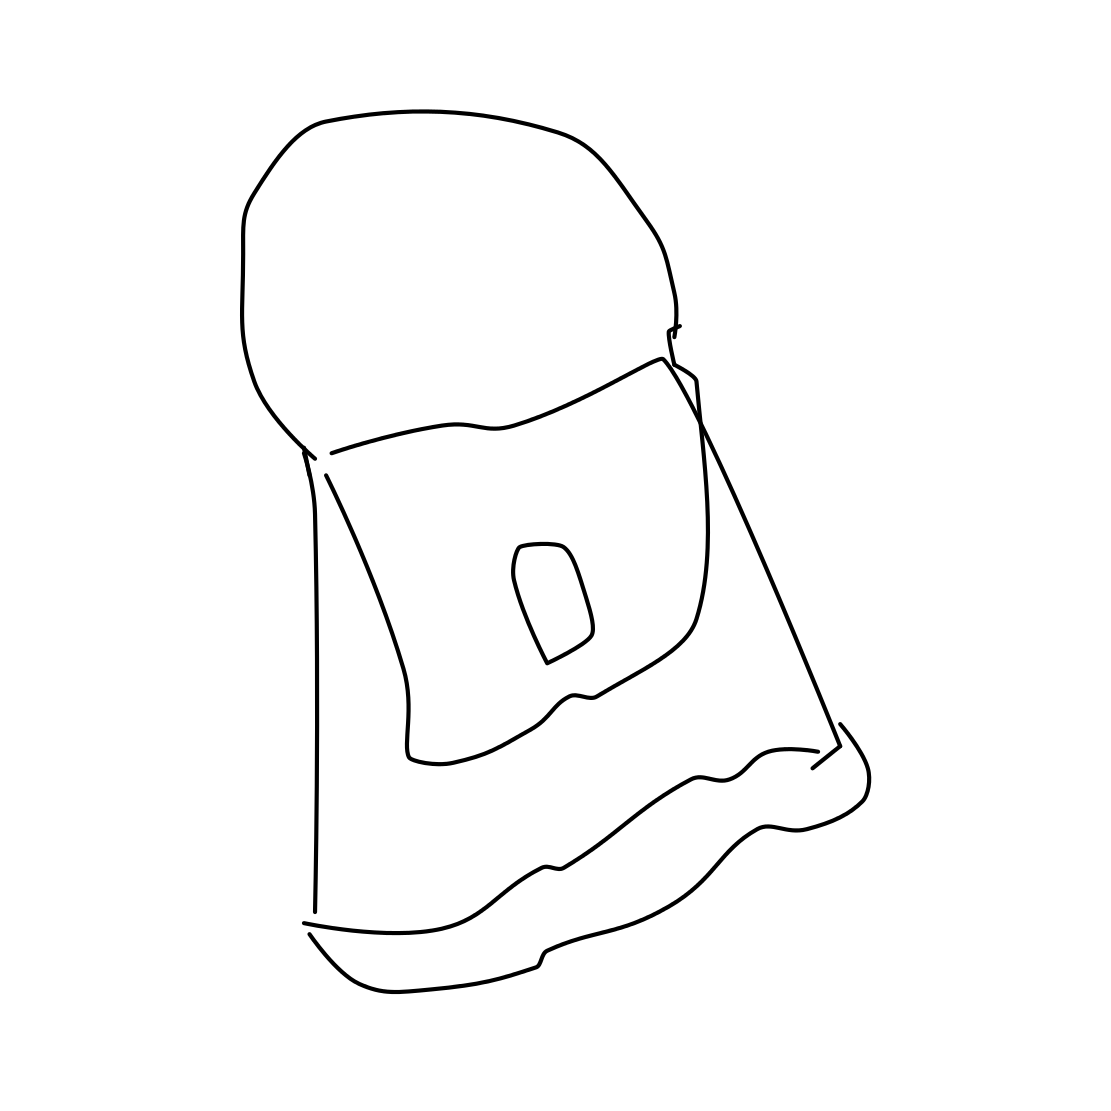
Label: purse